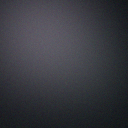
Screen state: off